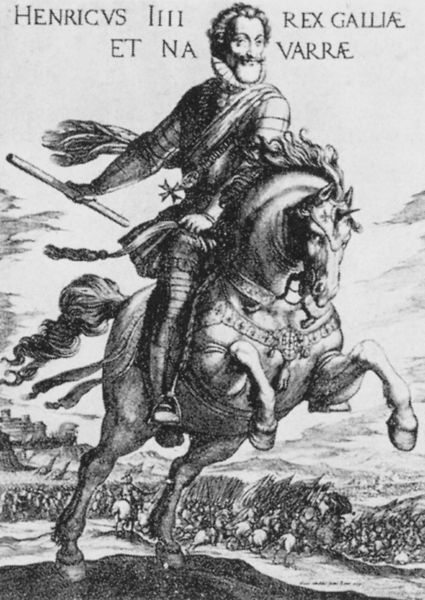
Titel: Heinrich IV von Frankreich zu Pferde
Künstler: Antonio Tempesta
Schlagwörter: angriff, kampf, kämpfer, wolken, frankreich, zeichnung, kragen, pferd, reiter, hufe, mähne, ritt, schweif, steigbügel, spanien, schrift, fahnen, stab, kette, krieg, schlacht, könig, soldaten, kreuz, druck, druckgrafik, radierung, orden, ritter, armee, heer, rüstung, harnisch, fighting, kreuzzug, feldherr, bommel, kupferstich, einhorn, hengst, galopp, latein, heinrich, horse, templer, kreuzritter, rex, latin, heinrich iv., triumph, gallia, conquer, gallien, heinrich könig frankreich, heinrich iii, conquistadors, spaniards, royalty